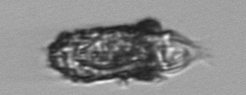
Label: Tintinnopsis